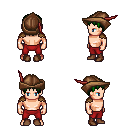
a pixel art fantasy rpg character, male body template, human, light skin, leather shoulder armor, red pants, green plain hairstyle, leather cap, brown shoes, four views (front, back, left, right), 2x2 character sprite sheet, small pixel art, hard edges, no anti-aliasing